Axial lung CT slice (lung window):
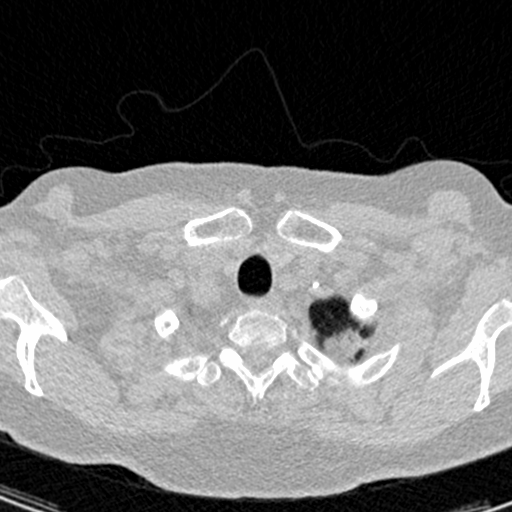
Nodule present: no